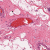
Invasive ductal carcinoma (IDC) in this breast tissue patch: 0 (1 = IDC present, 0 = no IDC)